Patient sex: F
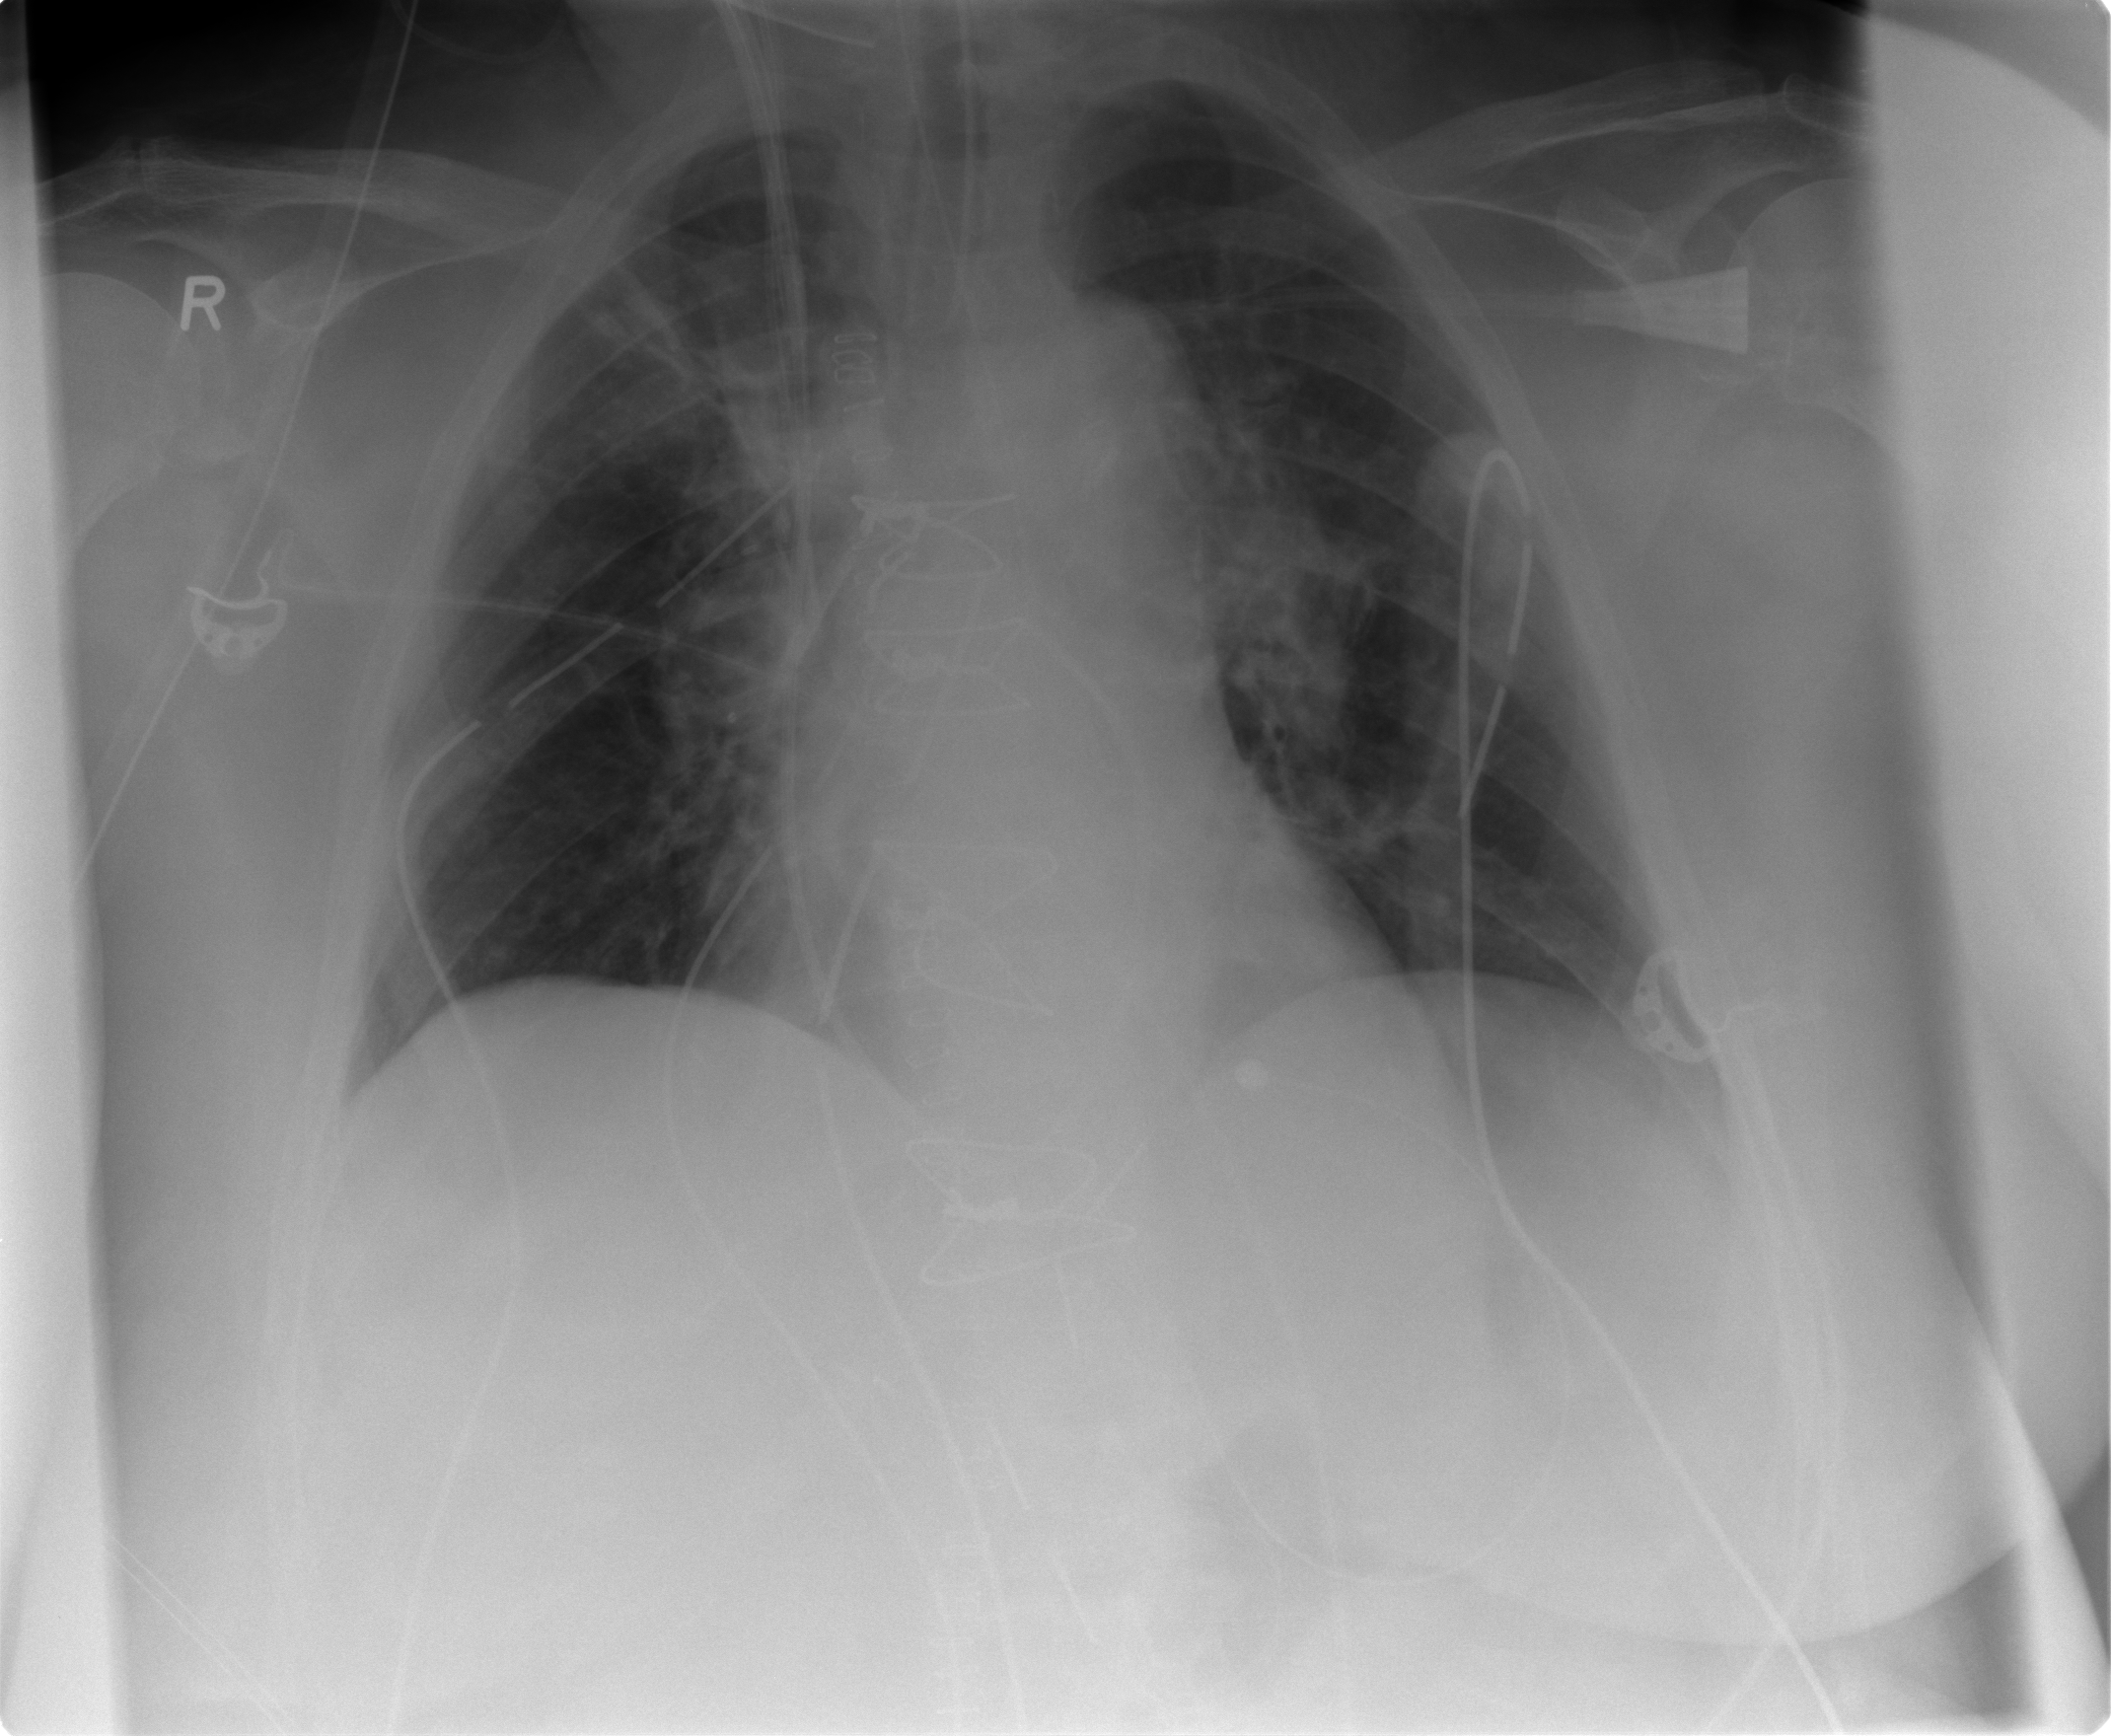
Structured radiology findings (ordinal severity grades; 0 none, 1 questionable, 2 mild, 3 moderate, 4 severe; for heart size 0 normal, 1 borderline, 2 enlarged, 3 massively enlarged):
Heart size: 1
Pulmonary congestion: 1
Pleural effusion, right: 0
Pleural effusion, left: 0
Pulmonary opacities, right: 0
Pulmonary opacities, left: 0
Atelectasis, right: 2
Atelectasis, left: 1